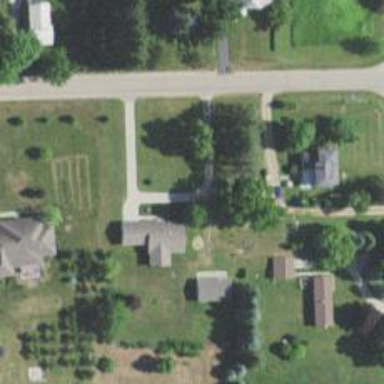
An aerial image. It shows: Driveway.